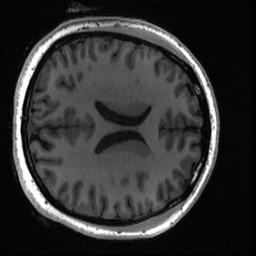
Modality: T1w
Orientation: axial
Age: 26
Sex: female